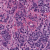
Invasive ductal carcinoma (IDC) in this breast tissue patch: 1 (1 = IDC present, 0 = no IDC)